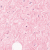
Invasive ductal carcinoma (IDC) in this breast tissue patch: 0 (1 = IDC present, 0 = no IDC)